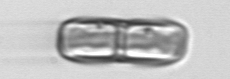
Label: Ephemera